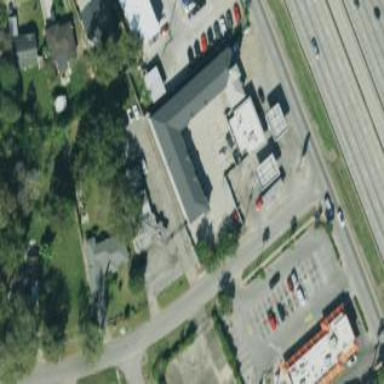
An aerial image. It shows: Motel building.